Field crop: maize
Growth stage: 2
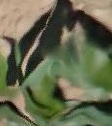
Species: maize